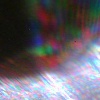
Label: sunburn